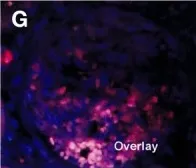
Autopsy findings. (E-G) NETs in the glomerulus. Blue: DNA stained by DAPI. Red: MPO. NETs were present in the crescent. , x 400.
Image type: pathology (immunostaining)